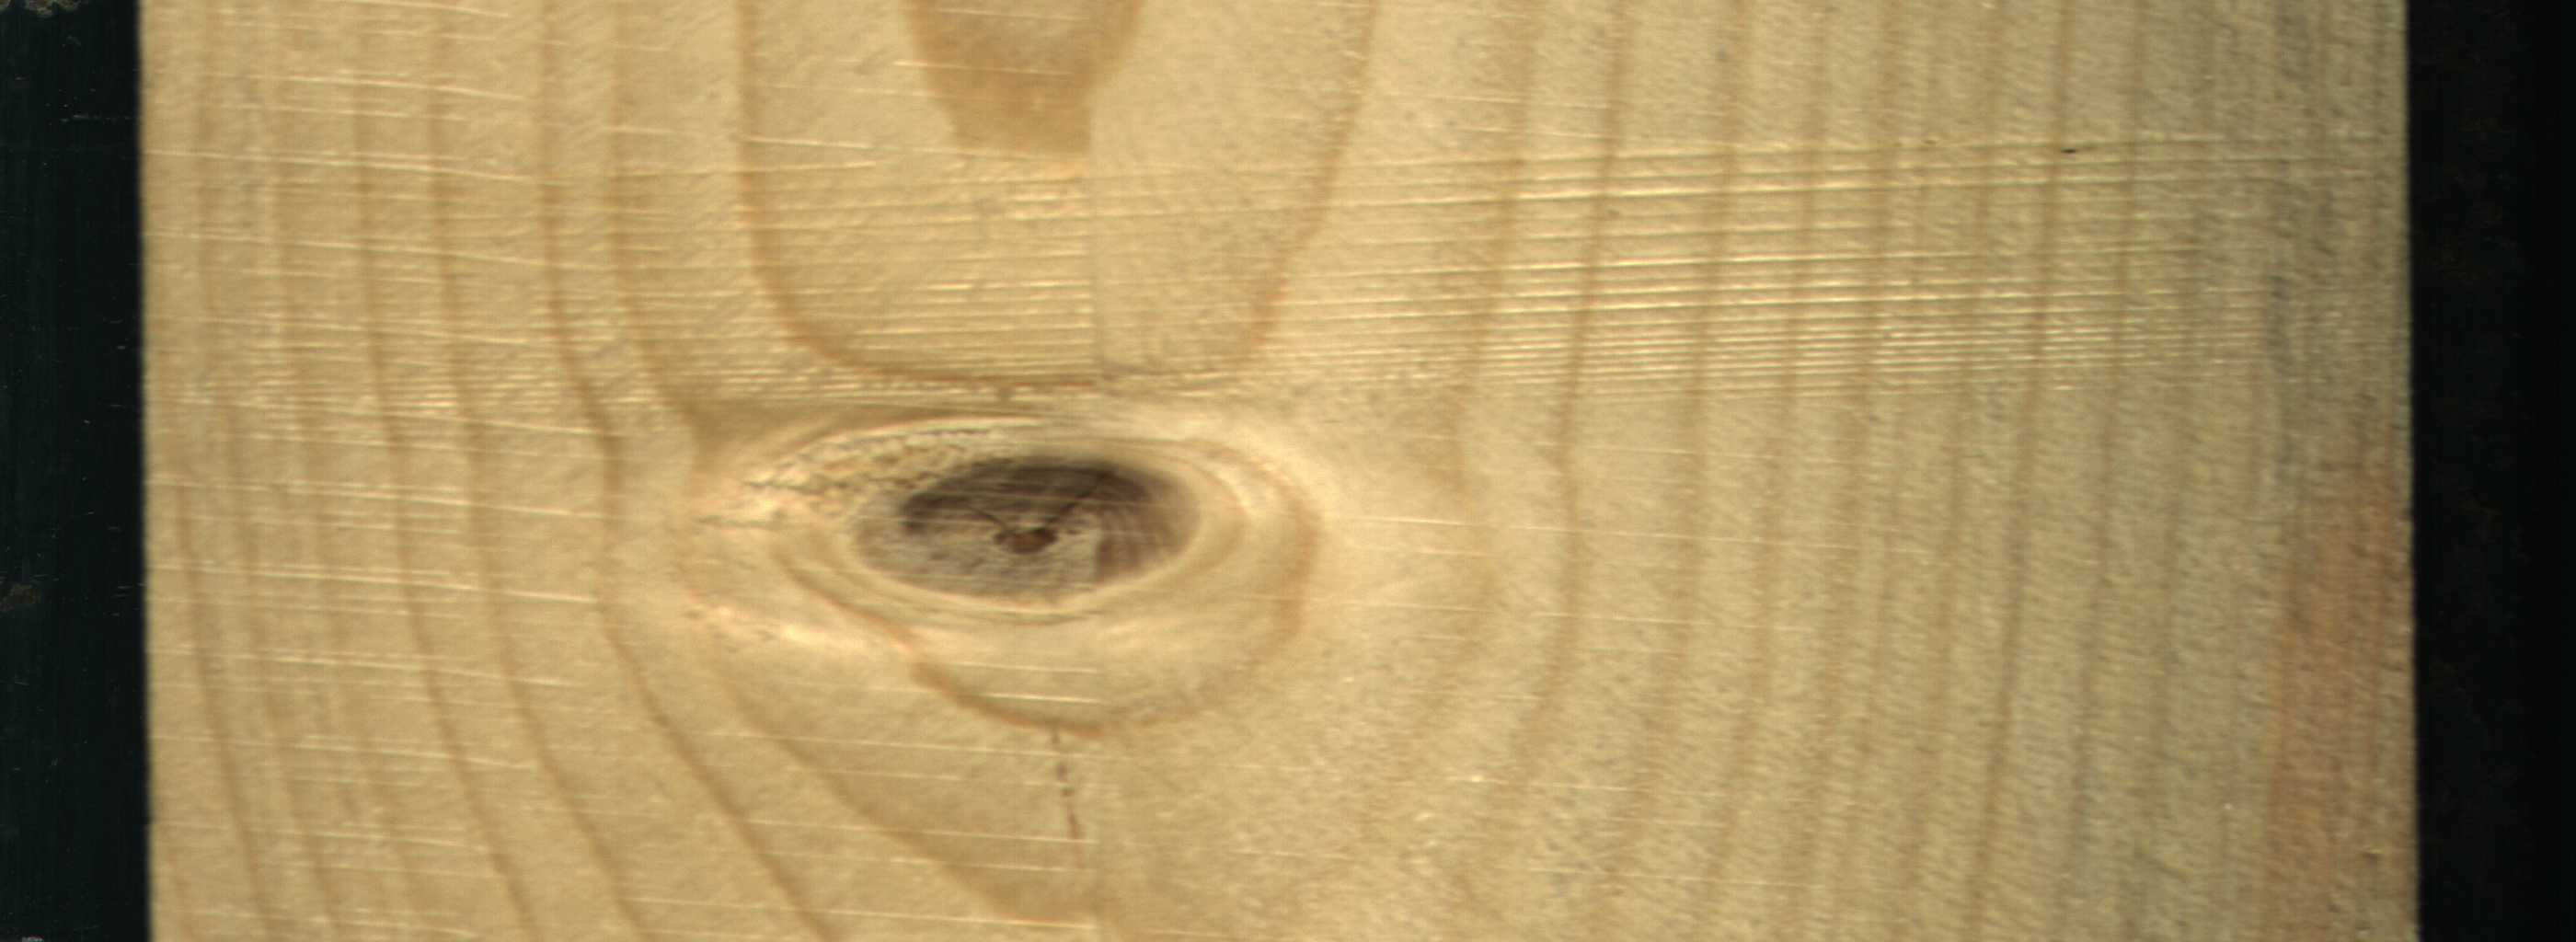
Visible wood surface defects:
knot_with_crack